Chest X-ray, AP view. Patient: 56 years old, sex M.
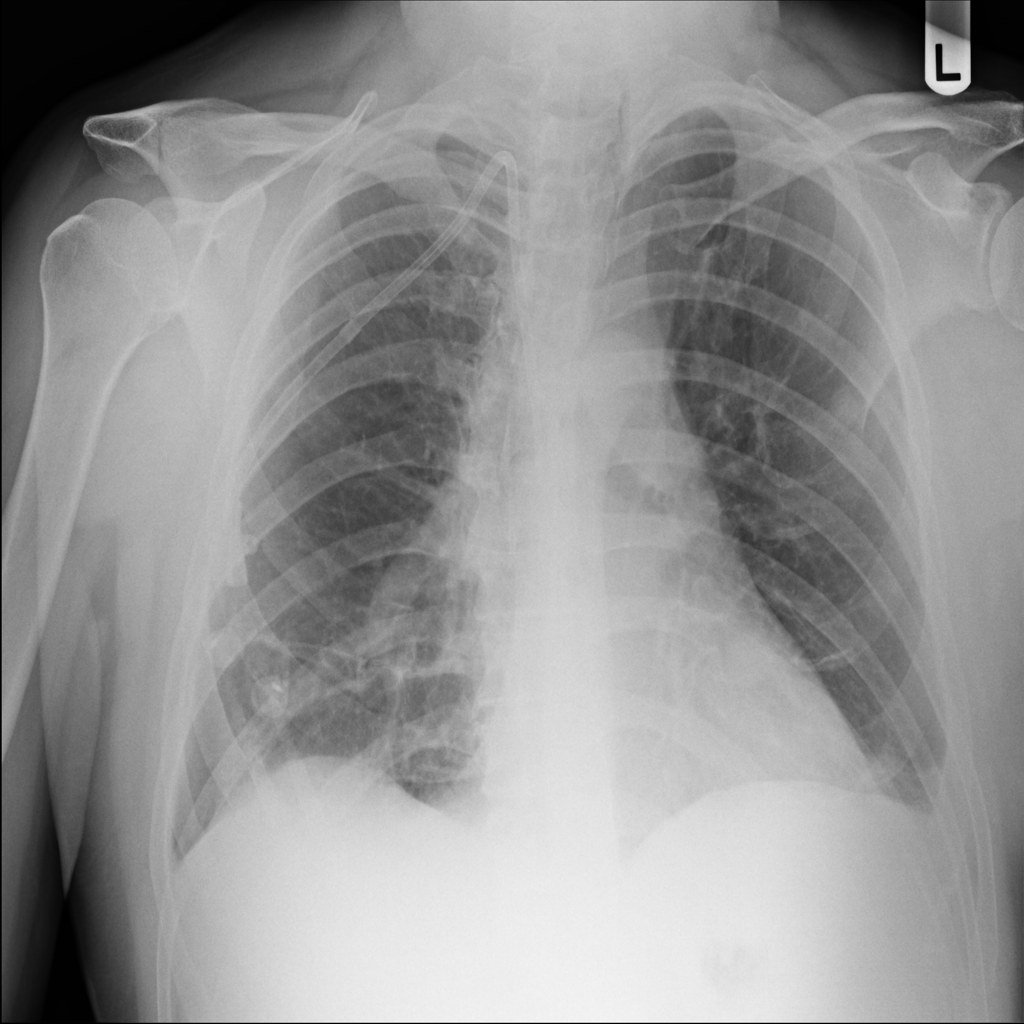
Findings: Infiltration